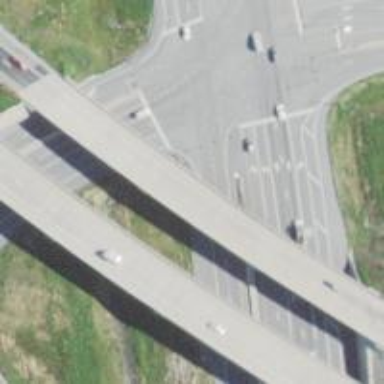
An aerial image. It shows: Motorway bridge.